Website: apple
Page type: customer-info-address
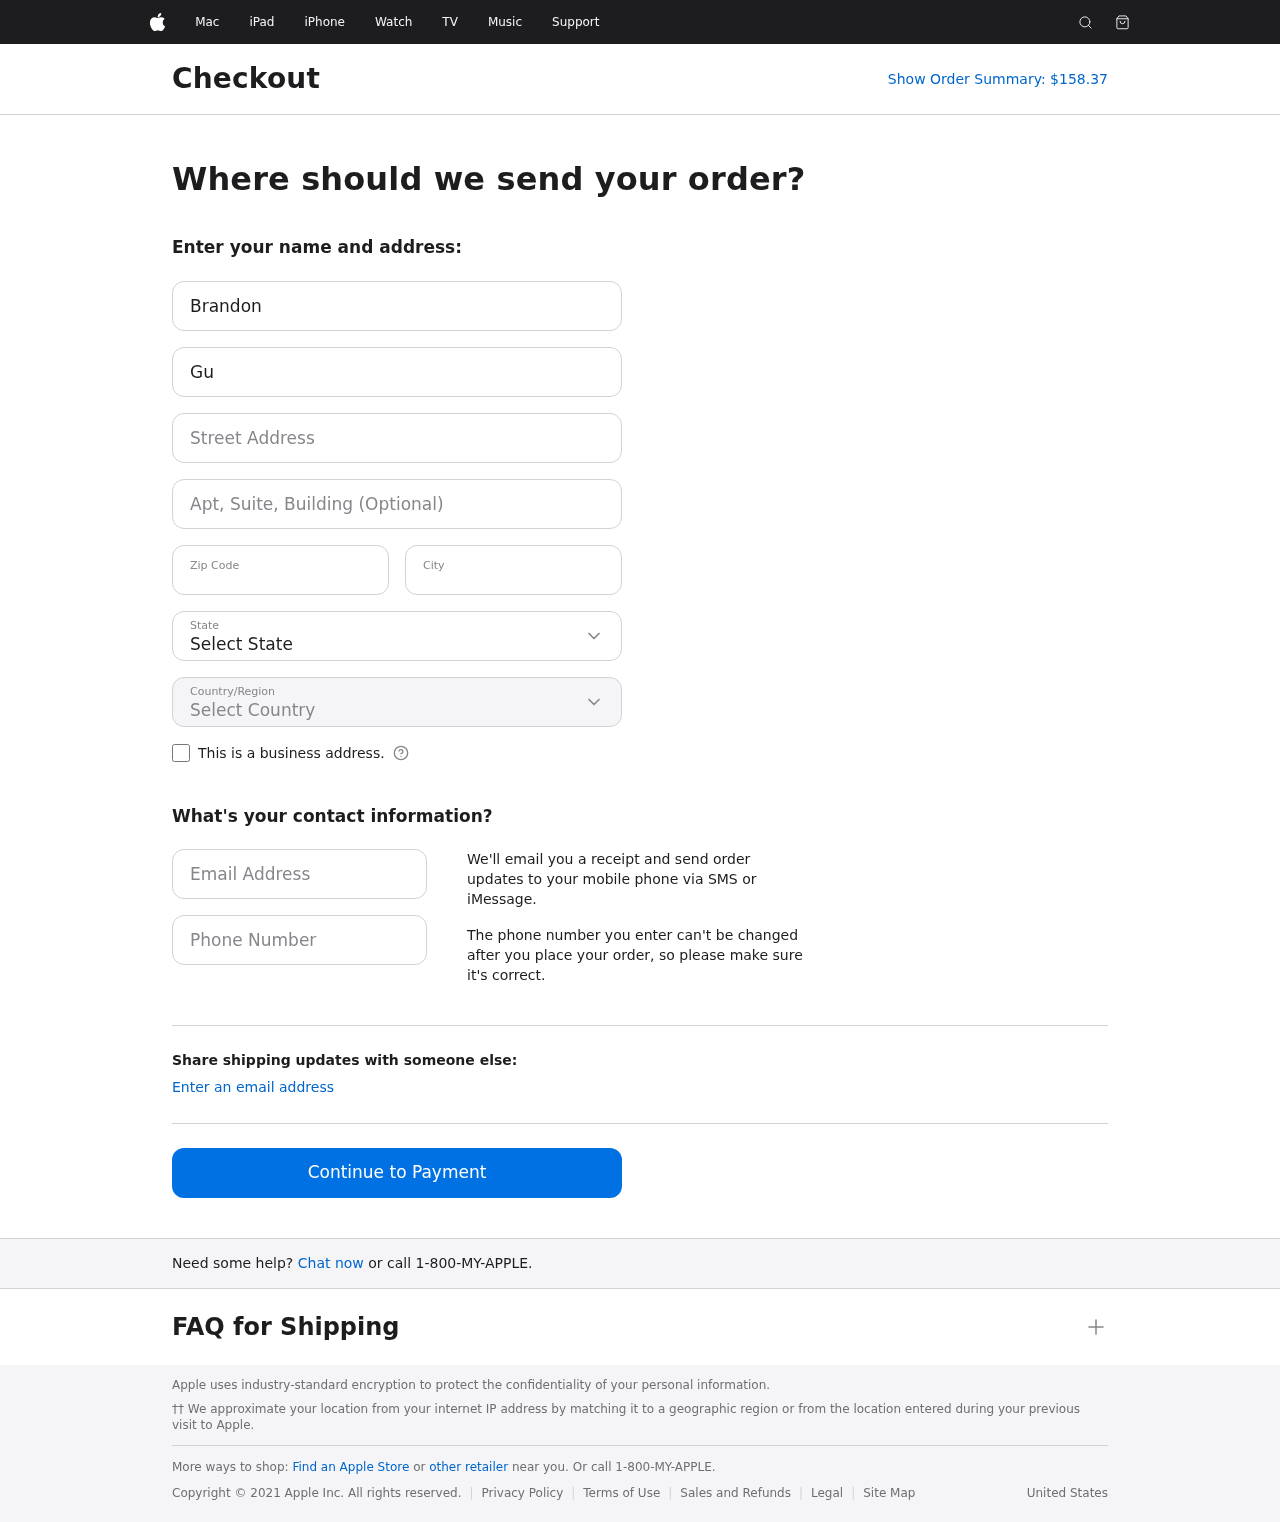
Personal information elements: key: PII_CITY
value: Kellyborough
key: PII_COUNTRY
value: United States
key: PII_EMAIL
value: brandon.guerrero@yahoo.com
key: PII_FIRSTNAME
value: Brandon
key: PII_LASTNAME
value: Guerrero
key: PII_PHONE
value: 6495848668
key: PII_POSTCODE
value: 40897
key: PII_STATE
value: Utah
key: PII_STREET
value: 00262 Banks Mills
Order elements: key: ORDER_TOTAL
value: Show Order Summary: $158.37